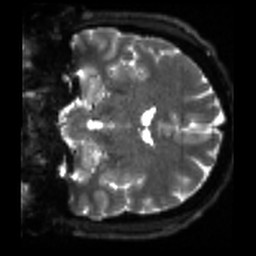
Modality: sbref
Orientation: coronal
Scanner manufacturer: siemens
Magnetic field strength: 3 T
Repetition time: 4 s
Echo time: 0.0594 s